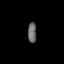
Tissue: prostate
Cell type: T cells
Senescence score: 0.3185
Nuclear area (px): 161
Mean DAPI intensity: 110.323